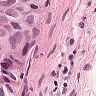
Metastatic tissue present: yes